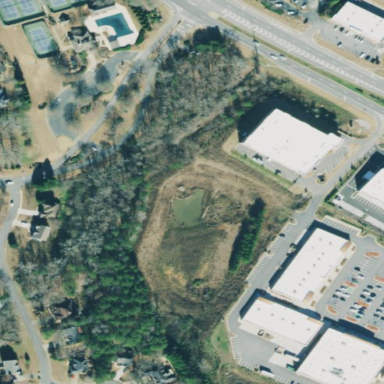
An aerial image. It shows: Detention basin filled with water.